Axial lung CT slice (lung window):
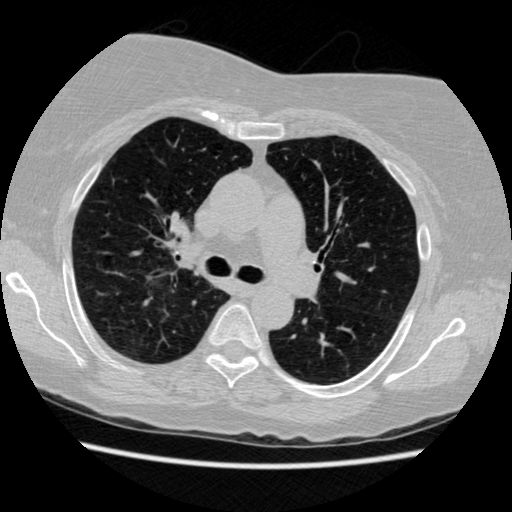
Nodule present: no